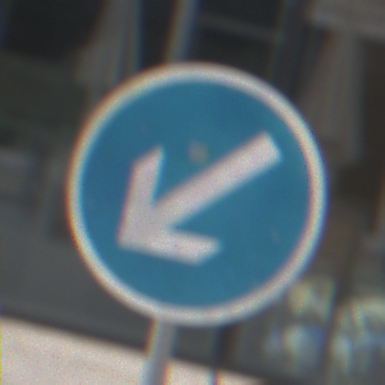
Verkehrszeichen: VorgeschriebeneVorbeifahrtLinks
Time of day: Midday
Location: Outdoor (Urban)
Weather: Overcast
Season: NotSpecified
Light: Natural